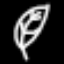
Label: leaf